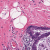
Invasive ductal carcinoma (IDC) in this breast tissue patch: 0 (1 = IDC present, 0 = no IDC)